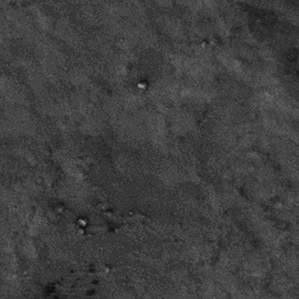
Label: frost